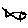
Label: fish